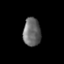
Tissue: prostate
Cell type: T cells
Senescence score: 0.8586
Nuclear area (px): 488
Mean DAPI intensity: 105.518